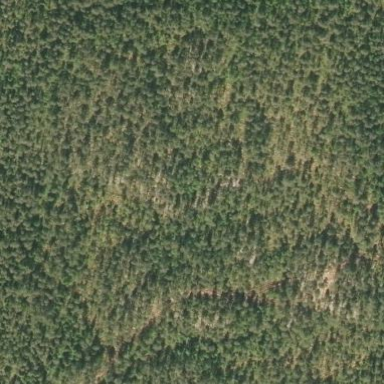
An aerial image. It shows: Needle-leaved woodland.